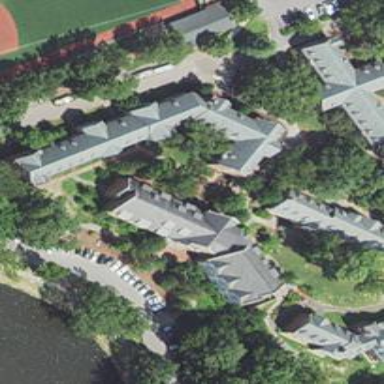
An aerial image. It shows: View of university building.